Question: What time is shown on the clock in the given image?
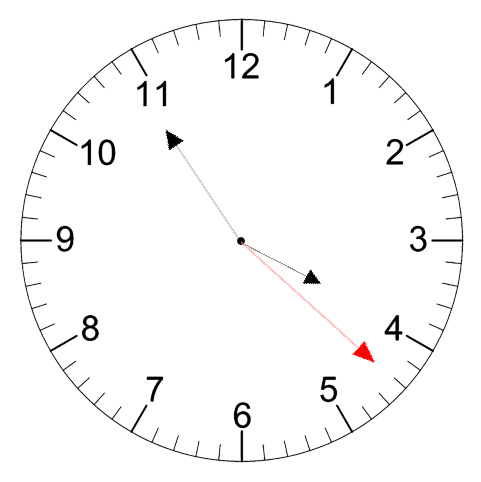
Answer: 03:54:22